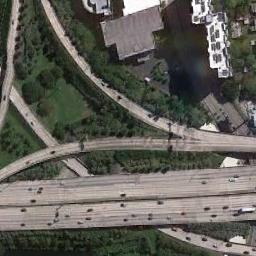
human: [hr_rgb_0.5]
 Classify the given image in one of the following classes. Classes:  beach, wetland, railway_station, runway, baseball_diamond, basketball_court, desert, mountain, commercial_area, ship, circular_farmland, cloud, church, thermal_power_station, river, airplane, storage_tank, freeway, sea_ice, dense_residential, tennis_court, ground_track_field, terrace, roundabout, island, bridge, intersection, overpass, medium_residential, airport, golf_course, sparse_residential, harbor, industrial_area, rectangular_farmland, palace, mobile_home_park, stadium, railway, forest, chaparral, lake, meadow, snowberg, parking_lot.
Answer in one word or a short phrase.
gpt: overpass